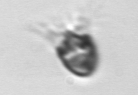
Label: Balanion